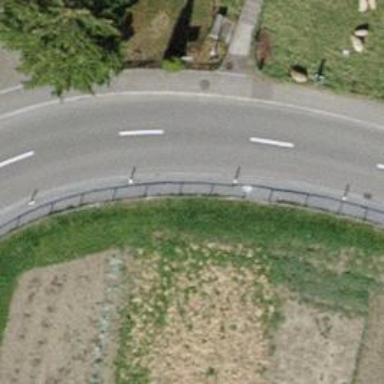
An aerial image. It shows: Unpaved sidewalk along the footway.